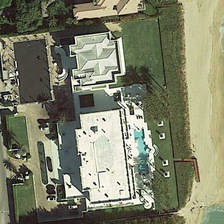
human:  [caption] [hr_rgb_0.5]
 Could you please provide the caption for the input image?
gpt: several buildings and green trees are near a beach in a resort .

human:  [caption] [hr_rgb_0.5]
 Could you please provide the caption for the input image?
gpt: several buildings and green trees are near a beach in a resort .

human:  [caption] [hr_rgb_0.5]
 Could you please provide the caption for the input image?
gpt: several buildings and green trees are near a beach in a resort .

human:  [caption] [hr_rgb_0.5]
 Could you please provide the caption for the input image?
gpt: several buildings and green trees are near a beach in a resort .

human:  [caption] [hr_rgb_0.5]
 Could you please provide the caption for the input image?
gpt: several buildings and green trees are near a beach in a resort .